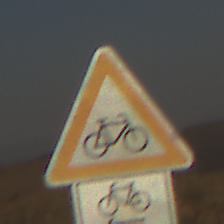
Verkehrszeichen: RadverkehrLinks
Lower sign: RichtungsangabeDurchPfeile9
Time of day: MorningAfternoon
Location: Outdoor (Nature)
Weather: Clear
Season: NotSpecified
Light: Natural